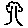
Label: tree